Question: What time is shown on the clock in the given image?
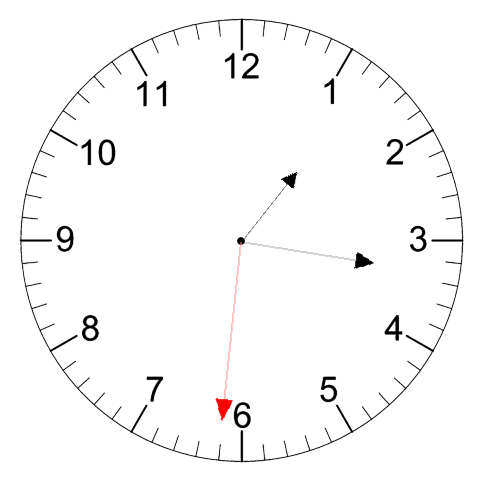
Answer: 01:16:31